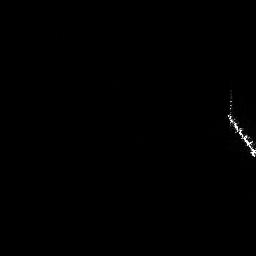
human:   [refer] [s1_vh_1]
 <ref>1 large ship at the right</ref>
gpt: <box>[[87, 33, 99, 61, 0]]</box>